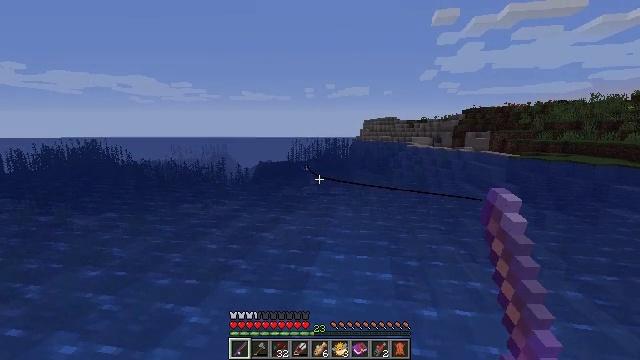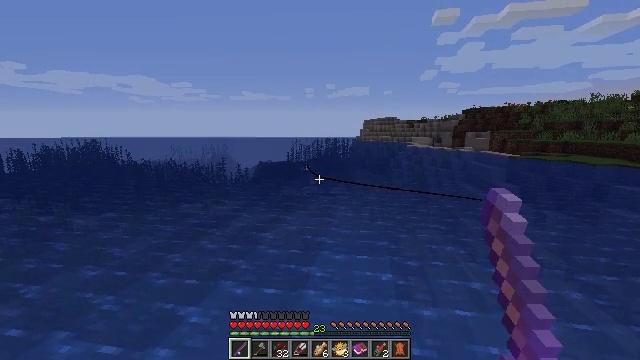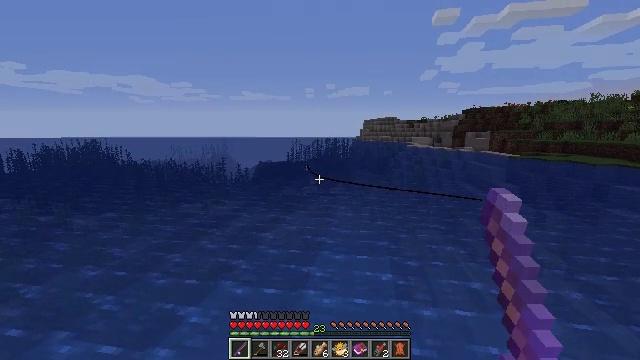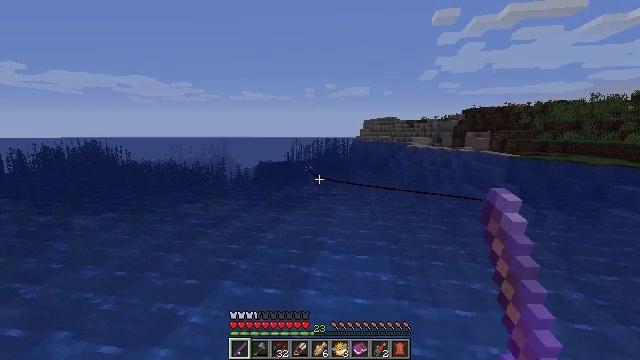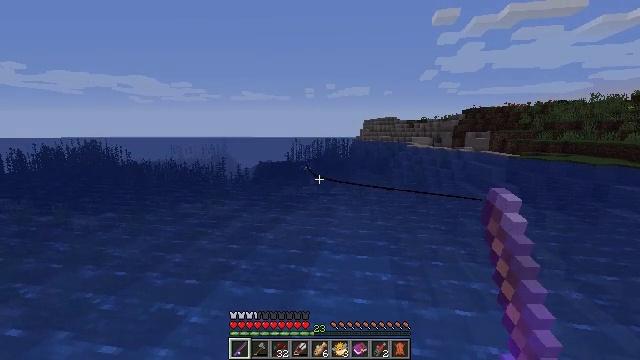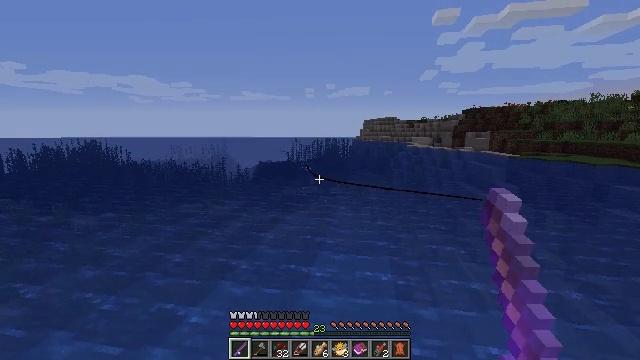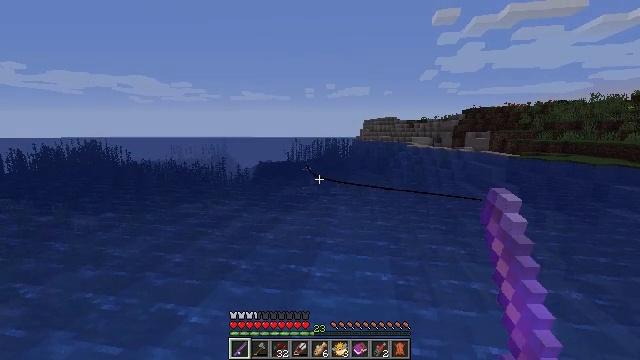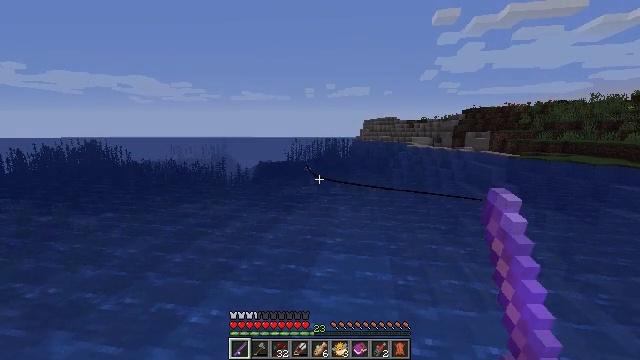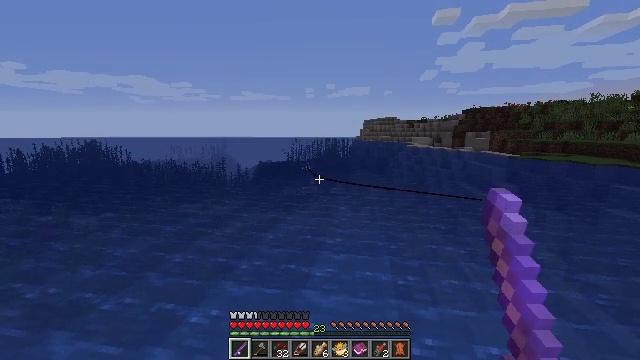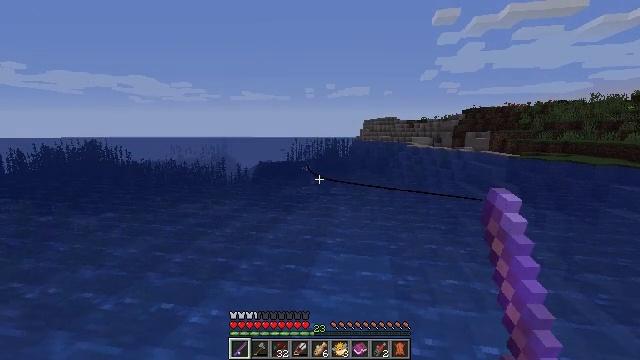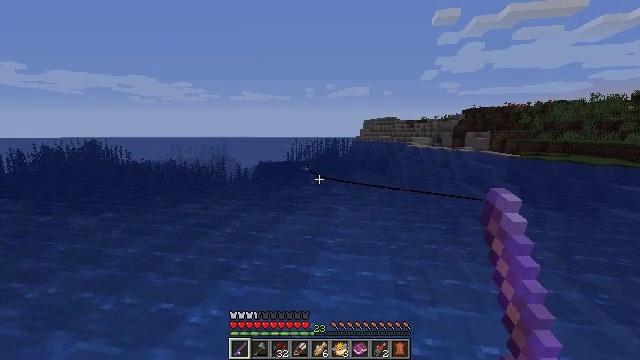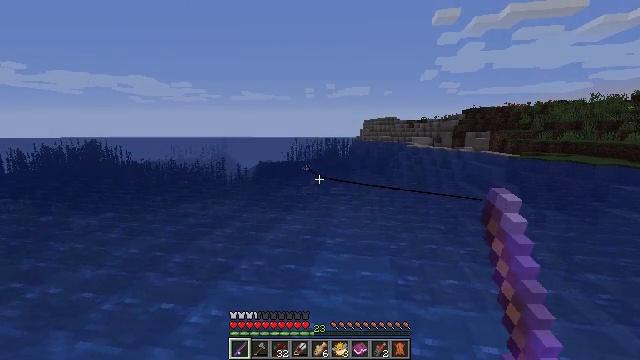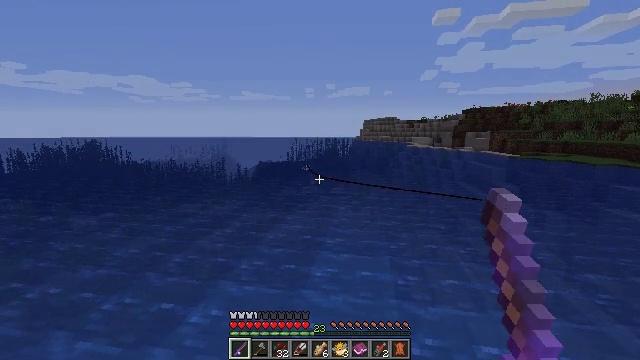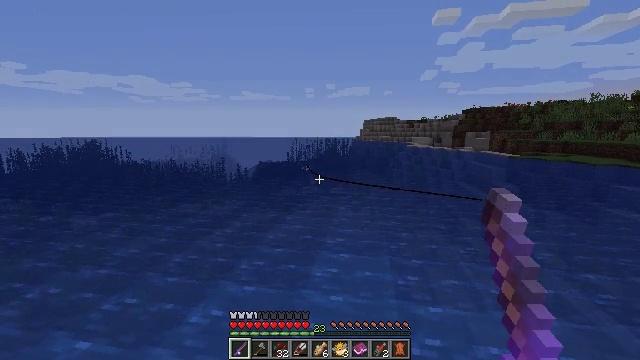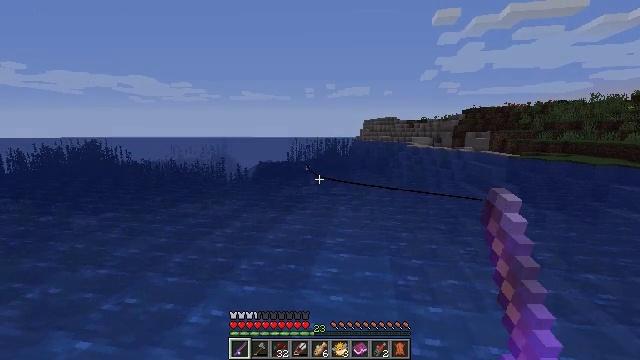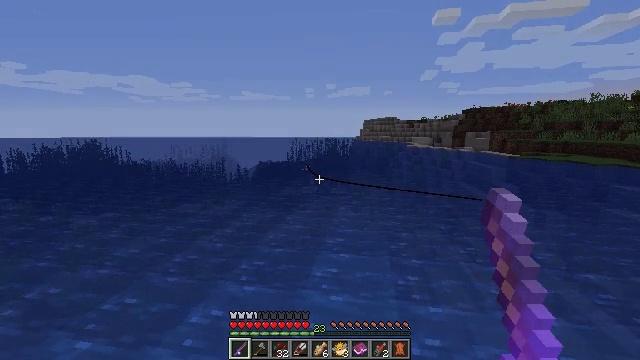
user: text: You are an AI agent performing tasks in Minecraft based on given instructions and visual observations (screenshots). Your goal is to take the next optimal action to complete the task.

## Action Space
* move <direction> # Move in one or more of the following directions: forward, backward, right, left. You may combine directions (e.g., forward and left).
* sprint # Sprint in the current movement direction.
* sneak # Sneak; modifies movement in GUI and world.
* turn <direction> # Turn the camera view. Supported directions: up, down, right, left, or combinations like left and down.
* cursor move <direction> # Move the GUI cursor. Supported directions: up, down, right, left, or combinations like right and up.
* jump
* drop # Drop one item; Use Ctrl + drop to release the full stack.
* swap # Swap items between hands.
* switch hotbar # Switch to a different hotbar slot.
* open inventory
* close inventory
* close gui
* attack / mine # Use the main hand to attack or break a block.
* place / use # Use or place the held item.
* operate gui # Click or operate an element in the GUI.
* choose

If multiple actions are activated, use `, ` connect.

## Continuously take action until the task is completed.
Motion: motion action
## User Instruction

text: Drop a pufferfish.
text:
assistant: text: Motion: no_op
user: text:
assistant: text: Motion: no_op
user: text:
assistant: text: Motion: no_op
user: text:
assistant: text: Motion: no_op
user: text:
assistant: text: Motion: no_op
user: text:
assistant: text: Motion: no_op
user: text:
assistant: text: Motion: no_op
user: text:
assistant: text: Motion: no_op
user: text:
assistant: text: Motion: no_op
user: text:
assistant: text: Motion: no_op
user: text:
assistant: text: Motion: no_op
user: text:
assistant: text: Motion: no_op
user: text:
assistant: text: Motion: no_op
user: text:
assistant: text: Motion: no_op
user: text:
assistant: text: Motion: no_op
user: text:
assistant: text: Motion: no_op
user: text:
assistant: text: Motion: no_op
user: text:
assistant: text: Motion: no_op
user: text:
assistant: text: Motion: no_op
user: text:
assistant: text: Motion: no_op
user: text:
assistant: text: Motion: no_op
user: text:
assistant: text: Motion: no_op
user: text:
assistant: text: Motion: no_op
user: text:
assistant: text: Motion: no_op
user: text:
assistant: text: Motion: turn left
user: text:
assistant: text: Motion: no_op
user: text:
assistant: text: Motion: no_op
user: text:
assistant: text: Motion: no_op
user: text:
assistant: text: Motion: no_op
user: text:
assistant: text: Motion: no_op